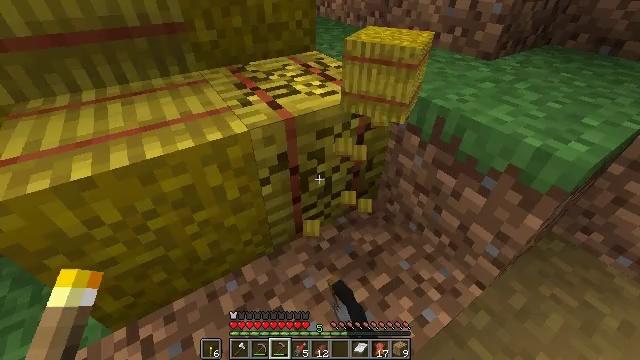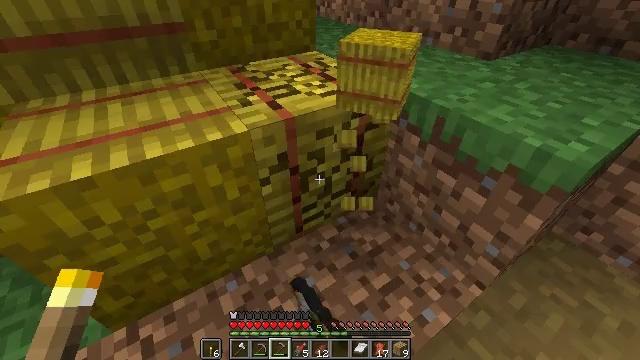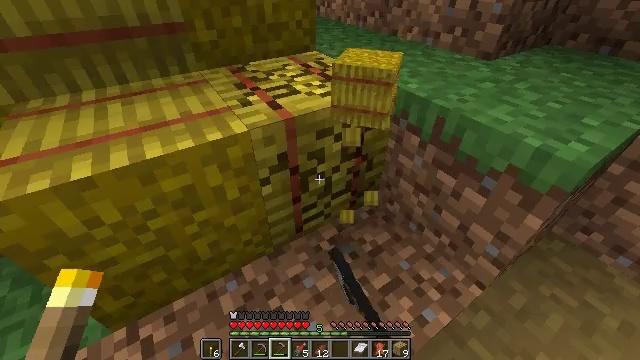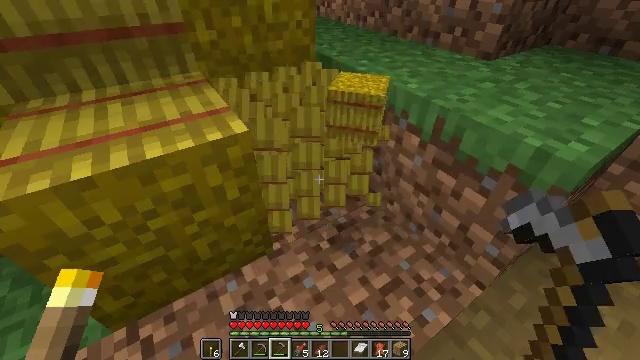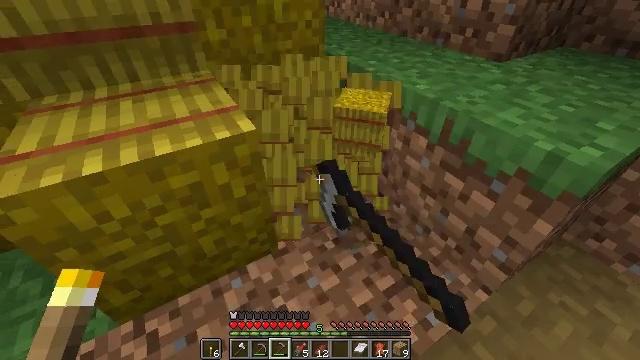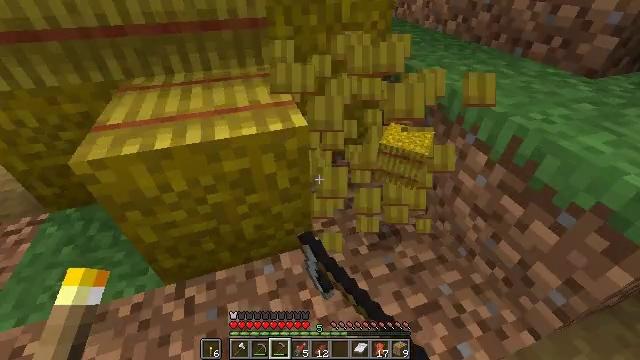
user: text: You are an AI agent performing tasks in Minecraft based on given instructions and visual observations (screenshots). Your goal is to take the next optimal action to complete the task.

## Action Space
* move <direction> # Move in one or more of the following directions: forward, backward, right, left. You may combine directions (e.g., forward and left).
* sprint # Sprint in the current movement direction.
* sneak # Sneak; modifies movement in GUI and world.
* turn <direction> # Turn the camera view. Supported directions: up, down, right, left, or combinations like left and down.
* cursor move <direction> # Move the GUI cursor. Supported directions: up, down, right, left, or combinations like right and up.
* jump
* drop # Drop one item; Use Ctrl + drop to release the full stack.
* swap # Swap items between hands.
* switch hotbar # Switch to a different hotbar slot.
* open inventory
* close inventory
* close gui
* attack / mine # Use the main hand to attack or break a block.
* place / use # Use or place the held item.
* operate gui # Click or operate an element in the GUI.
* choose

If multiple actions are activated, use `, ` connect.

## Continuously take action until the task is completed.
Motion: motion action
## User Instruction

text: Destroy the wall torch to gather it.
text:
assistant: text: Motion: attack / mine
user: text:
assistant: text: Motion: attack / mine
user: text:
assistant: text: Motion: attack / mine
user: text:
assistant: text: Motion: turn left, attack / mine
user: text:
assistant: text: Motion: turn left, attack / mine
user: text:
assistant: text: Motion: attack / mine